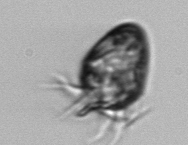
Label: Ciliophora